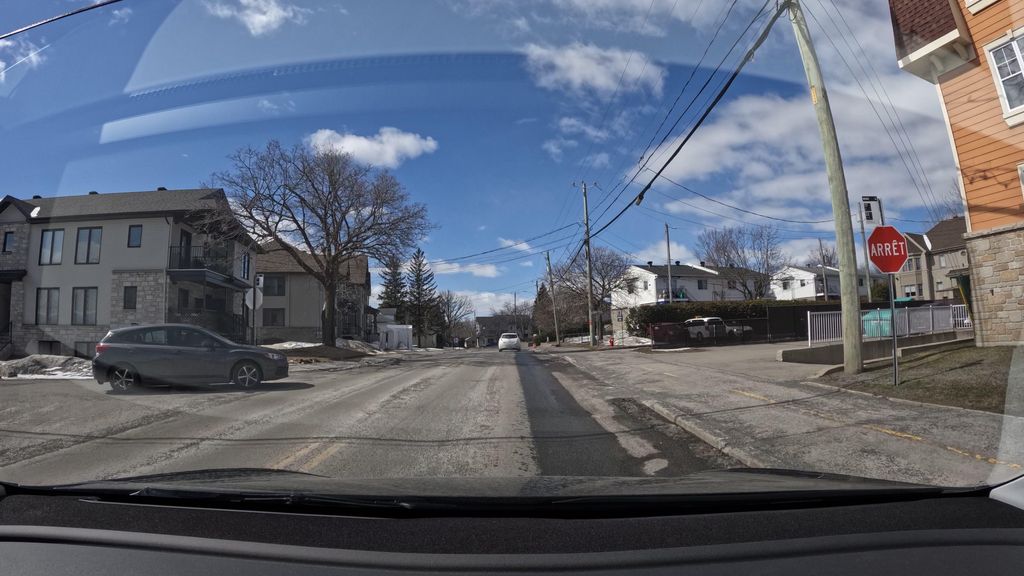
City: montreal